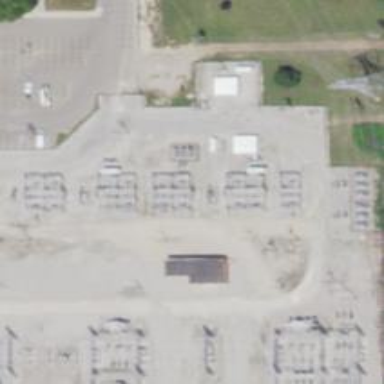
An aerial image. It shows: Switch used for power control.